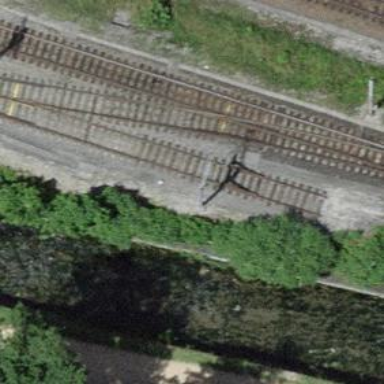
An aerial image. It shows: Railway yard with one track. The railway is electrified with contact line at dual voltages of 3000 and 15000.